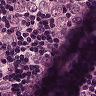
Metastatic tissue present: yes